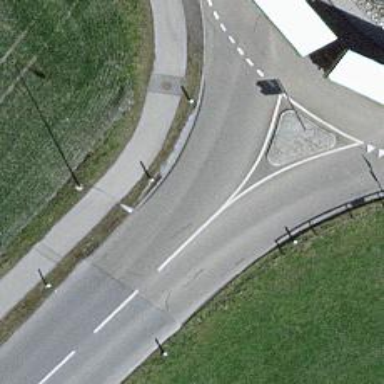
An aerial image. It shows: Asphalt road classified as tertiary.